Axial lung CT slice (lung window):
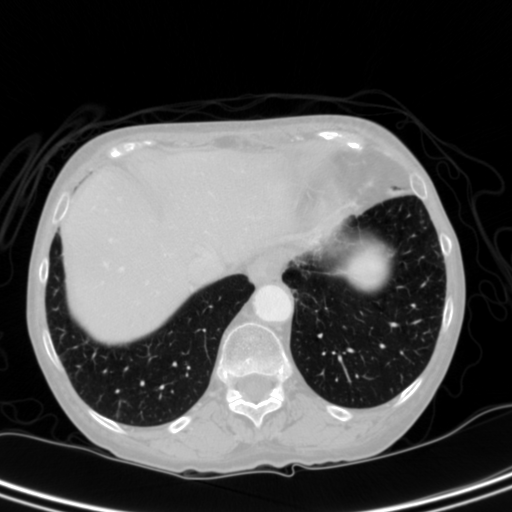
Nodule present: no